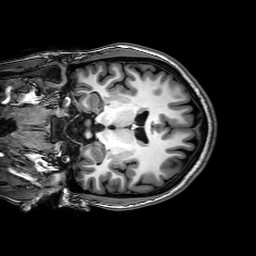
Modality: T1w
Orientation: coronal
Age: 21
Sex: female
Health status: healthy
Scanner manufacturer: philips
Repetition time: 0.008236 s
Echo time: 0.00378 s